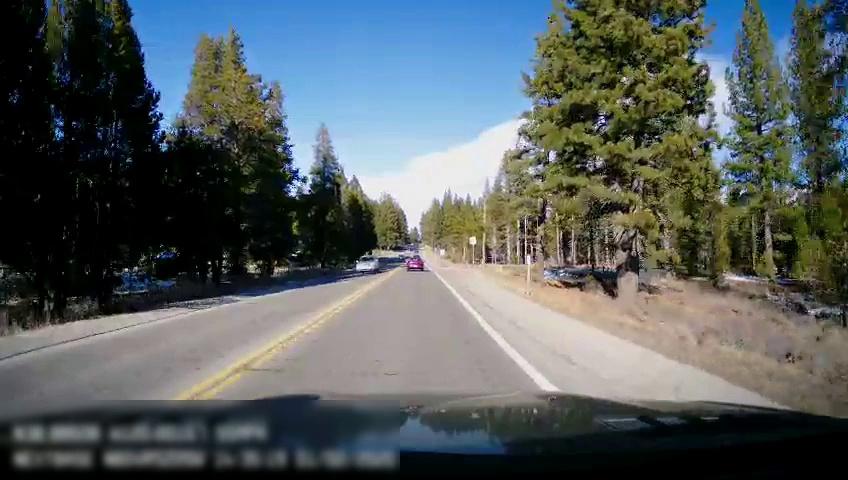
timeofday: Day
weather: Sunny
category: Drivable Space
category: Vehicles | Car
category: Vehicles | Car
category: Lanes | Current Lane
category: Lanes | Current Lane
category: Lanes | Opposite Lane